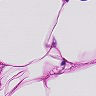
Metastatic tissue present: no